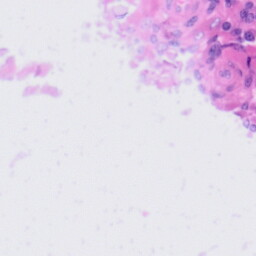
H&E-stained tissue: Tonsil